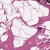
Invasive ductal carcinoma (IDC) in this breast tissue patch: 0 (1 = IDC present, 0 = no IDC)